Question: I failed the whole evening to calculate a simple shift table for the search term "anabanana" for use in the <URL>.
I found the following example without any explanations:

Can anybody help me understand and explain the image's method for finding the shift table?
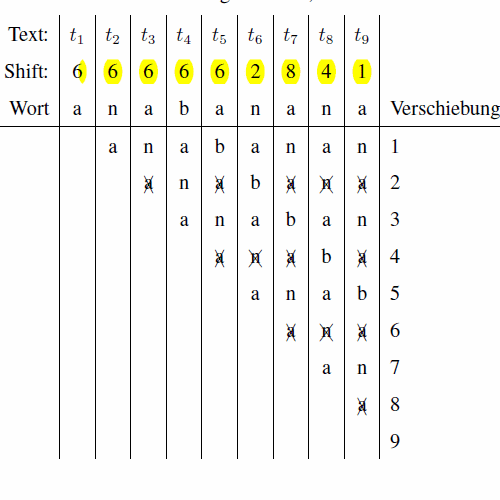
Answer: I think I understand what is done here, so i'll try and explain.
The line "Wort" is the pattern you are analysing, there is (in my opinion) no need to consider the row "Text" above. Instead assume an additional row containing the zero-based position of the char within your pattern from left to right.
The length 'm' of the pattern 'p[]' depicted is 9.
Each row below I name 'p_i[]' where i is the index on the right
Further explanation is based on <URL>:
In the lower rows beneath the pattern mark all characters matching the character in the pattern above. (Done here by crossing out)
'''
for i=1 to m do
search in the rows below for a subpattern where p[m-i]<>p_j[m-1] (*)
and p[m-i+1, ..., m-1]=p_j[m-i+1, ..., m-1]
index j is your shift value for shift[i]
od
'''
(*) Note: When the shifted pattern 'p_j' got shifted too far right, there will be empty chars to compare. In this case, you can always assume '==' or '<>' as needed. Always use the minimum of all possible 'j'.

I hope this helps, albeit a bit late.